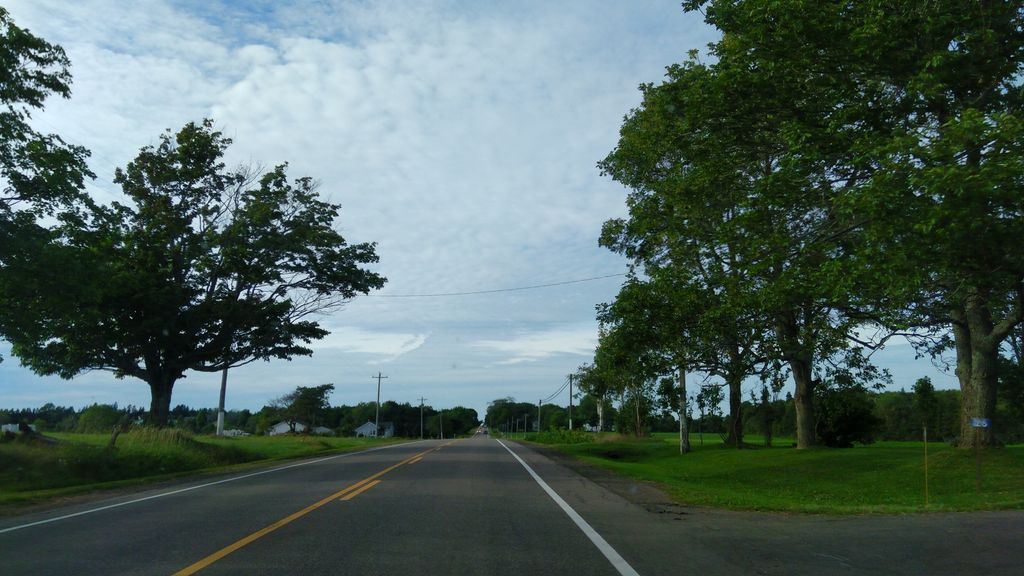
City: charlottetown